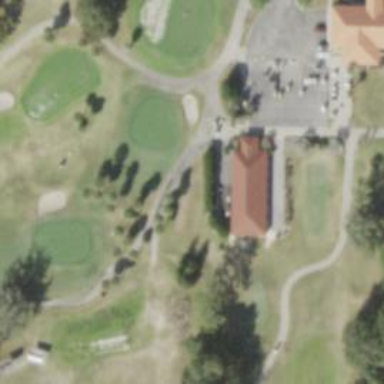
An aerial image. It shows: Path designated for golf carts.